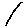
Label: line